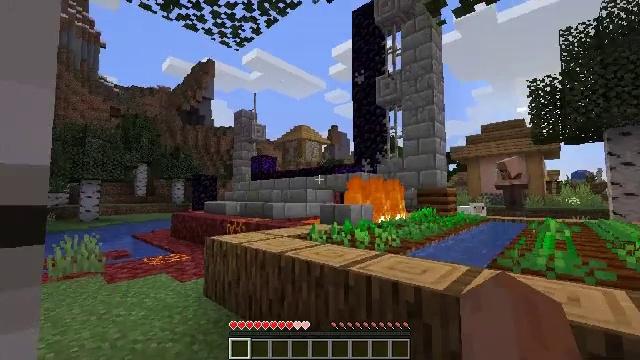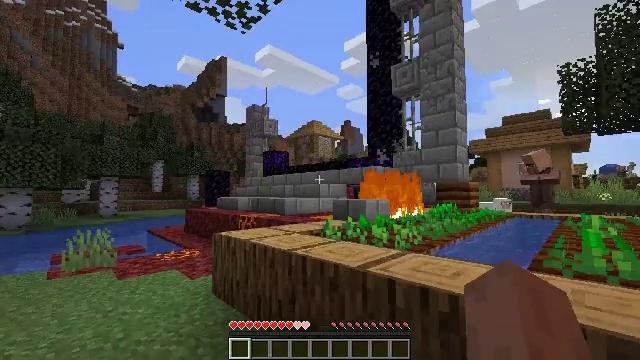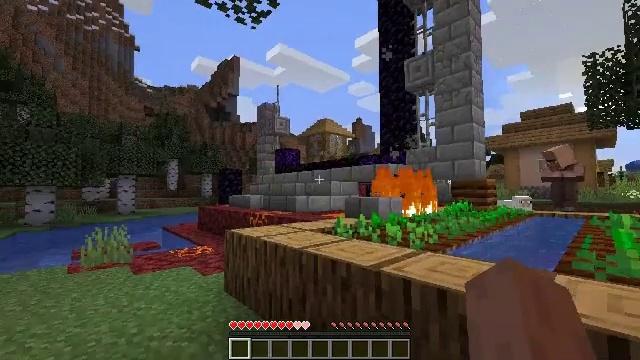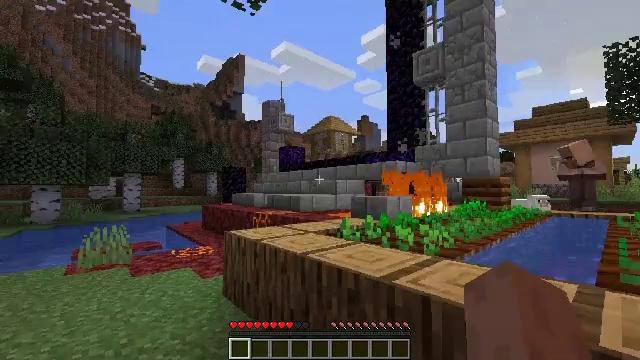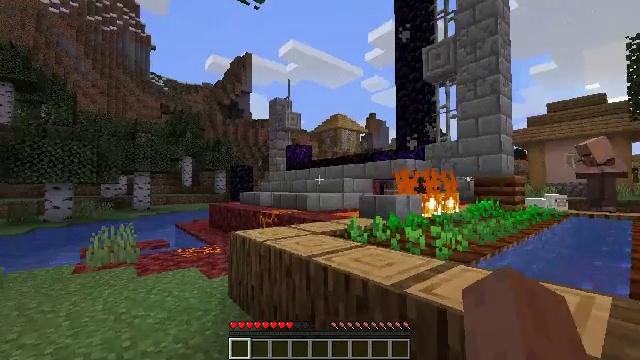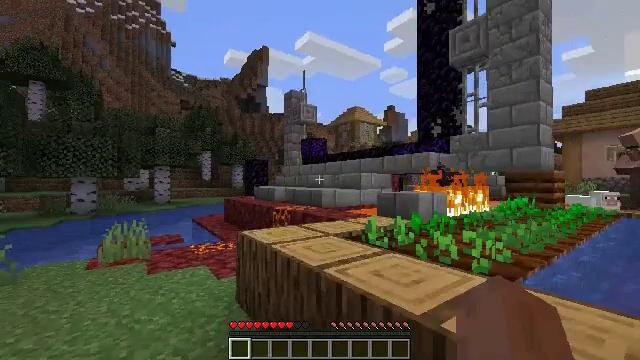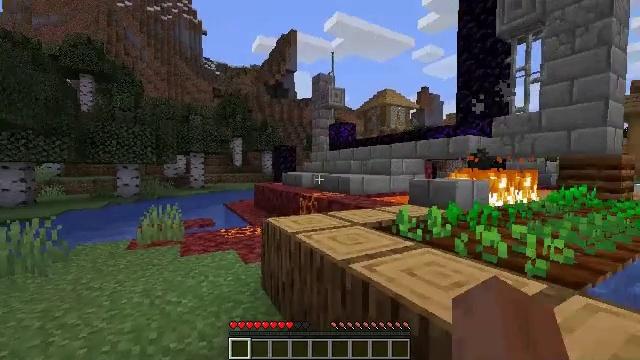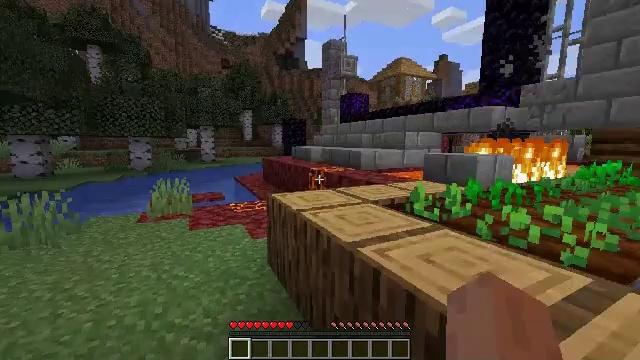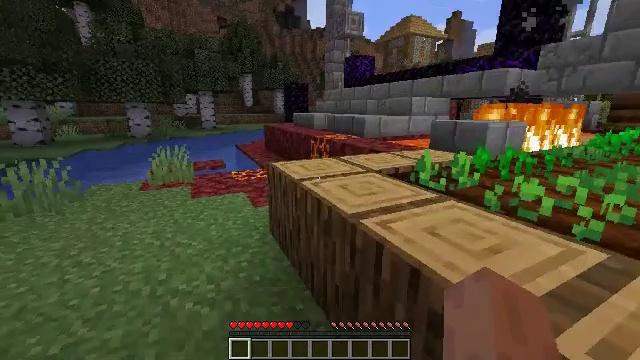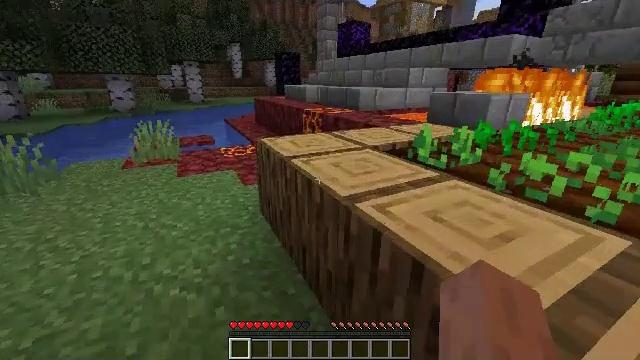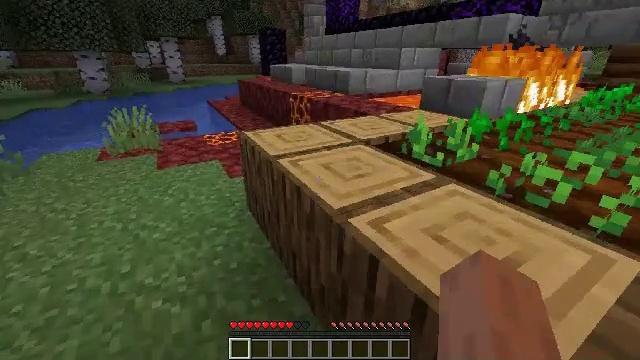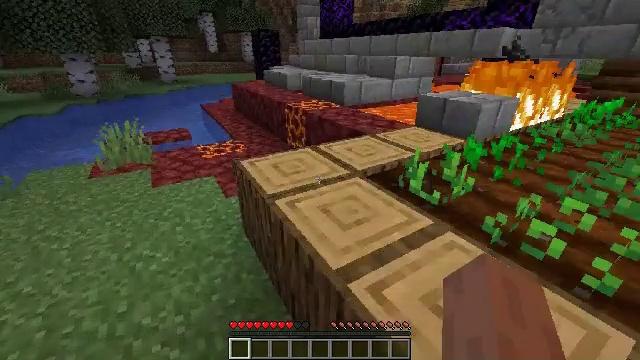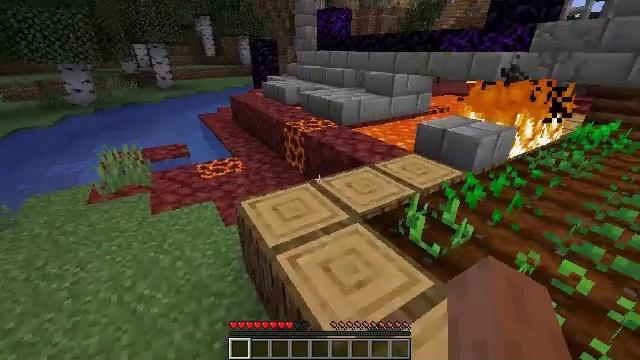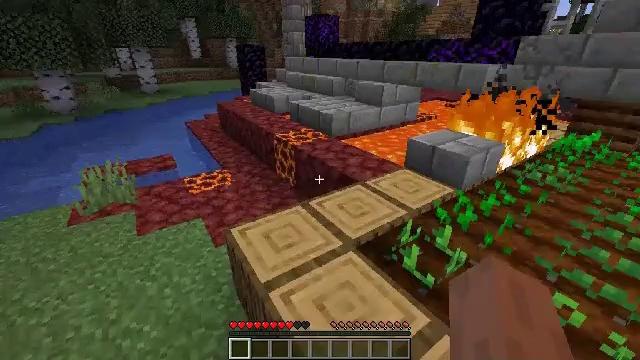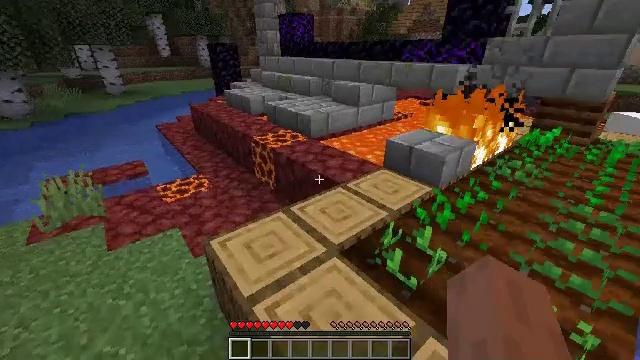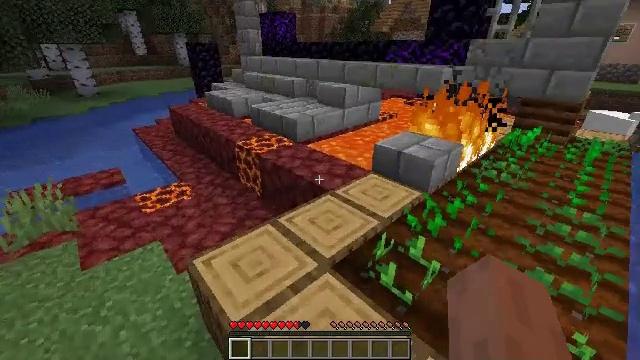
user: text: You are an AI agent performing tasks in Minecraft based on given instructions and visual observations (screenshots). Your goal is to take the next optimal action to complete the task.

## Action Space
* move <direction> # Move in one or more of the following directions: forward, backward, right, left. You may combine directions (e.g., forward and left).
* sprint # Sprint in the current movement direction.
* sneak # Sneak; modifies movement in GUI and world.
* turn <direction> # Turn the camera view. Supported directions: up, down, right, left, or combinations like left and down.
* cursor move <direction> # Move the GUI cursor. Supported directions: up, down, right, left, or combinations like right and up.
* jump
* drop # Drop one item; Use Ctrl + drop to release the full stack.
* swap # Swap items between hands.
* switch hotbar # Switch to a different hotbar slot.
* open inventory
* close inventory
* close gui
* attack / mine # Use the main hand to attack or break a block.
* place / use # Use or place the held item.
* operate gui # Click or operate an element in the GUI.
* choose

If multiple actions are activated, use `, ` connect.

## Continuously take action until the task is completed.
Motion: motion action
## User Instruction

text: Hunt a chicken.
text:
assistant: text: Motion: move forward, turn left and down
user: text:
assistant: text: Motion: move forward, turn left
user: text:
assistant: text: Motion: move forward, turn left
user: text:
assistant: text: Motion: move forward, turn left
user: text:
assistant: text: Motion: move forward, turn left and down
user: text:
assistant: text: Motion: move forward, turn left and down
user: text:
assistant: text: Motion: move forward, turn left and down
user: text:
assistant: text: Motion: move forward, turn down
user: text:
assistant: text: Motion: move forward, turn right and down
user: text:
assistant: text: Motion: move forward, turn right and down, jump
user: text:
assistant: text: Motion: move forward, turn right and down, jump
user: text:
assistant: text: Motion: move forward, jump
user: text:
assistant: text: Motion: move forward, turn right, jump
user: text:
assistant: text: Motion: move forward, turn right, jump
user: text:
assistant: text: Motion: move forward, turn right
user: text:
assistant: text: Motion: move forward, turn right
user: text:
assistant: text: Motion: move forward
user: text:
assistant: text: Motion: move forward
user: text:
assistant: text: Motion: move forward
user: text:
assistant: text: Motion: move forward
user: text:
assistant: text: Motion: move forward
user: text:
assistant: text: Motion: move forward
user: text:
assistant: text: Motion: move forward
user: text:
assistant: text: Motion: move forward
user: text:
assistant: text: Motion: move forward
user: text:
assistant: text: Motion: move forward
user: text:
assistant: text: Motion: move forward
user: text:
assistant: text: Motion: move forward, turn left
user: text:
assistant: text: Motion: move forward, turn left and down
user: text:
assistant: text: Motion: move forward, turn left and down